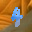
Label: 4